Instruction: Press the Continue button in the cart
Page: cart
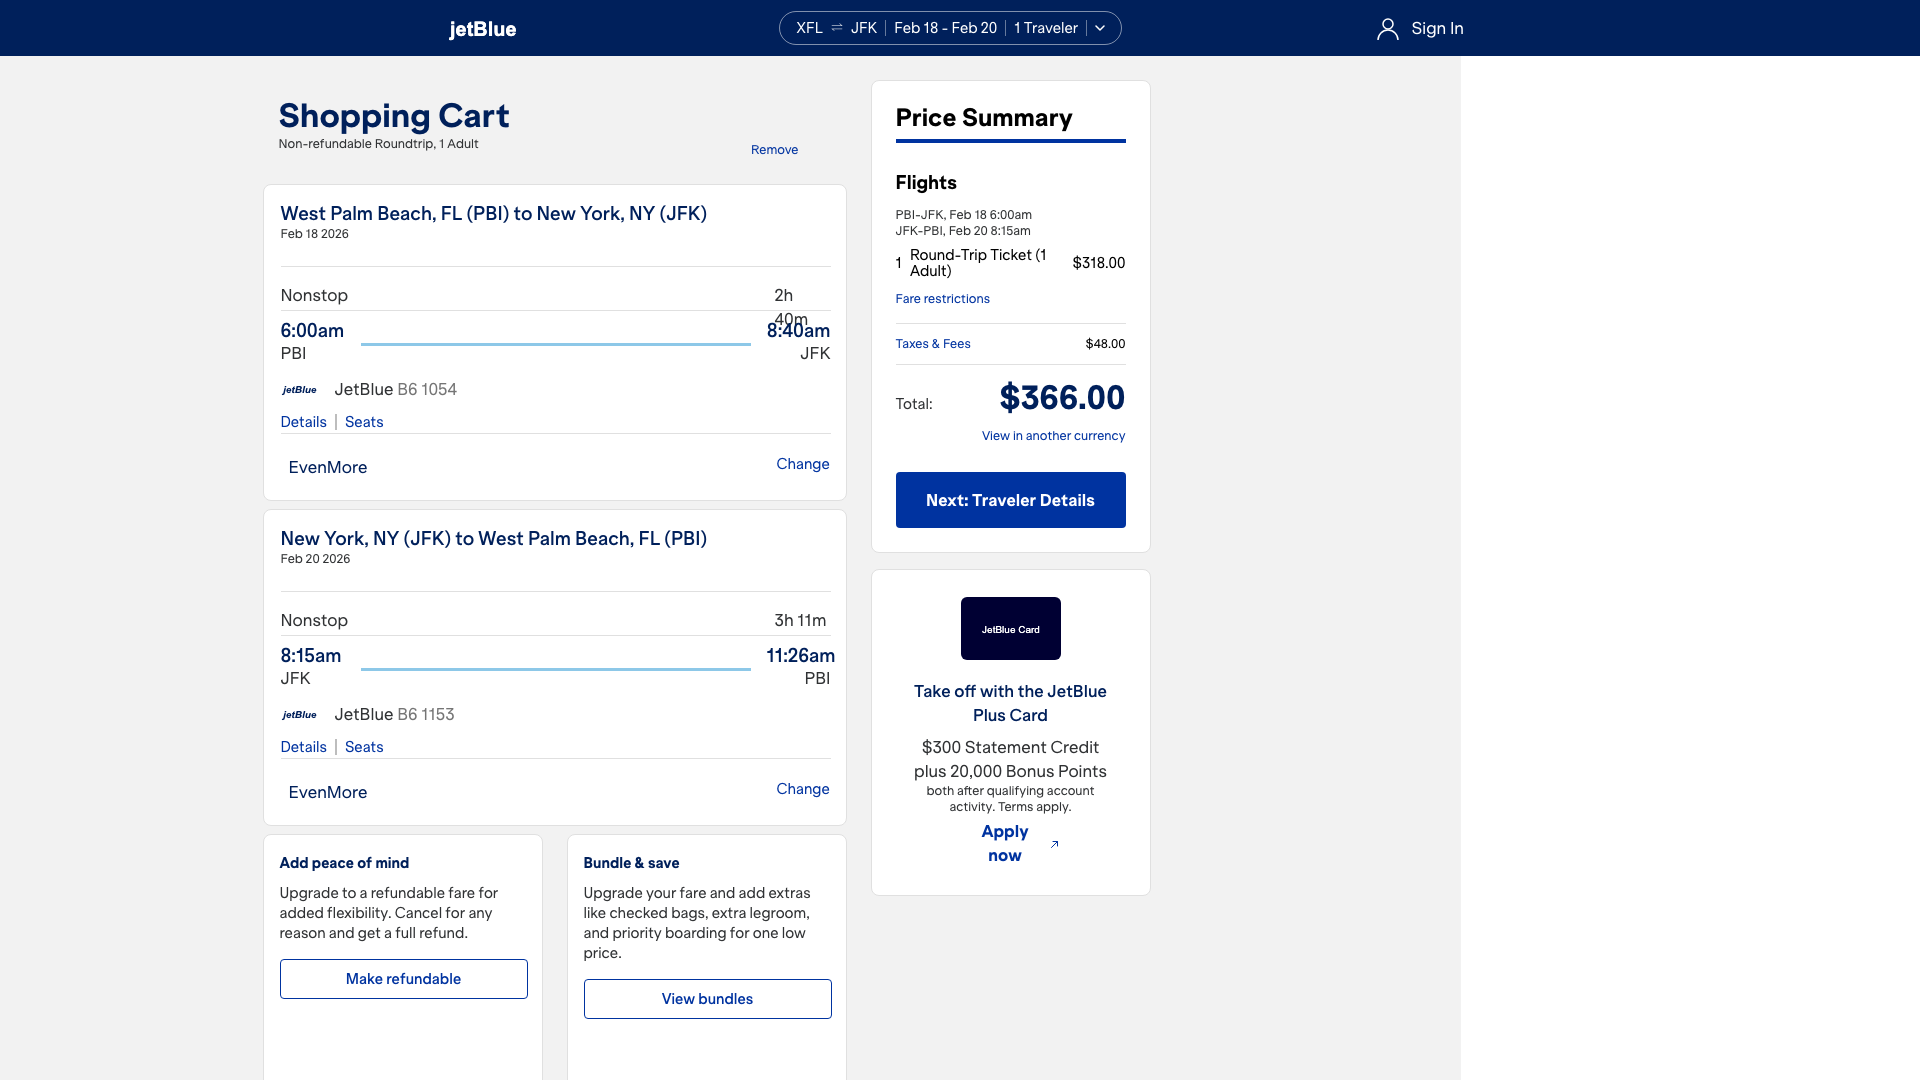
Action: click